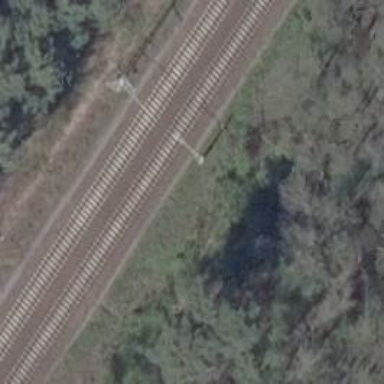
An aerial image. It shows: Railway milestone with catenary mast.